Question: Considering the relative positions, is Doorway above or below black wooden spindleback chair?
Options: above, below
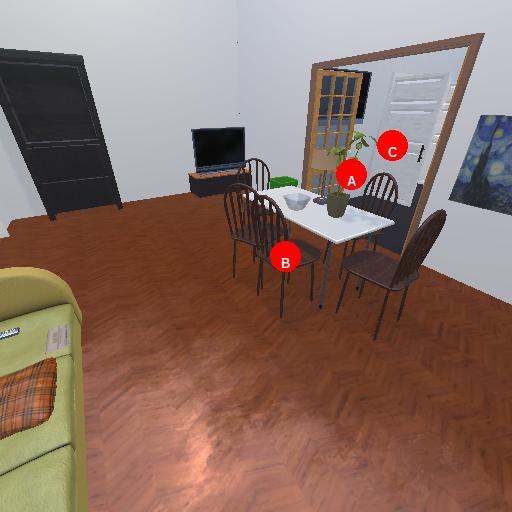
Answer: above